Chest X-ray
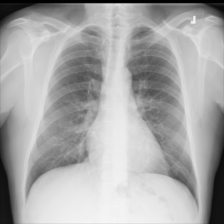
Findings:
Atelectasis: negative
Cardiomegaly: negative
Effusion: negative
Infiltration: positive
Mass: negative
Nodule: negative
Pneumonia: negative
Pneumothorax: negative
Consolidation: negative
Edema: negative
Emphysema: negative
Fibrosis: negative
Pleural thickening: negative
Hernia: negative